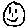
Label: smiley face